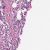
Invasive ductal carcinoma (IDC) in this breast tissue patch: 1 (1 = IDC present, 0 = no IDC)